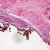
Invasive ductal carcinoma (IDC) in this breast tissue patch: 0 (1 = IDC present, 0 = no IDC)